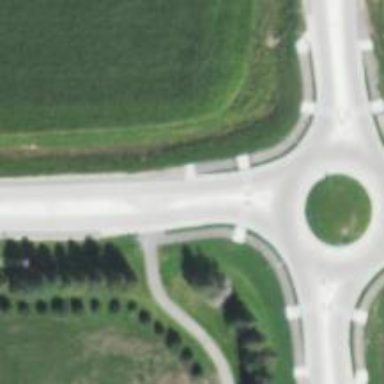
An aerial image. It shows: Marked crossing with zebra road markings.